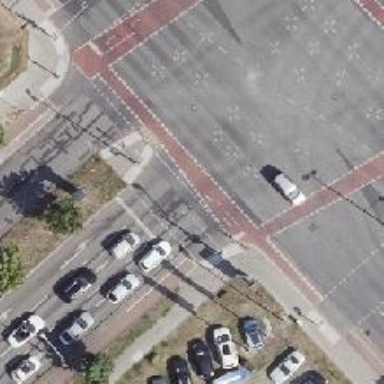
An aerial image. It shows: Road crossing with traffic signals.